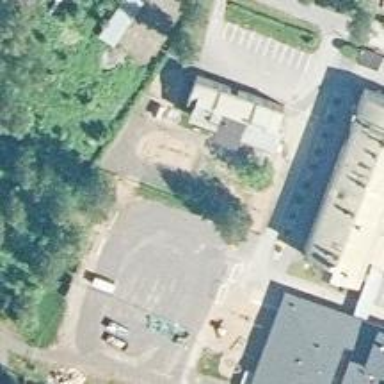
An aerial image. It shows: Kindergarten.